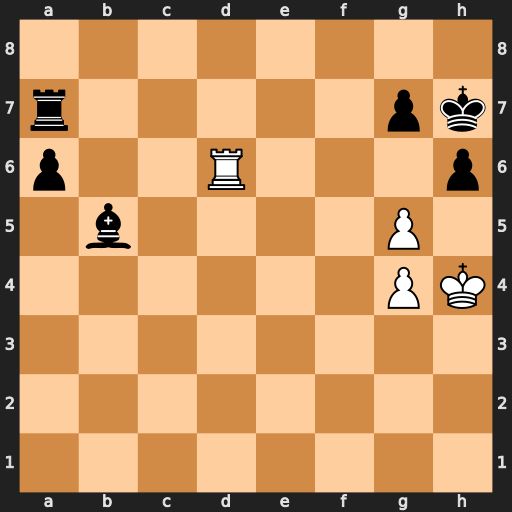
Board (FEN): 8/r5pk/p2R3p/1b4P1/6PK/8/8/8
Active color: w
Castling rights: -
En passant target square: -
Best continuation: g6+ Kh8 Rd8+ Be8 Rxe8#